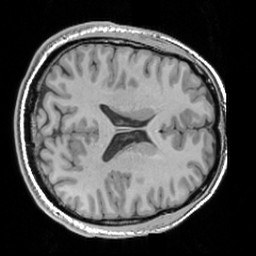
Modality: T1w
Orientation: axial
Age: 30
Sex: male
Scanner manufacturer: siemens
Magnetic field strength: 3 T
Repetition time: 1.63 s
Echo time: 0.00311 s